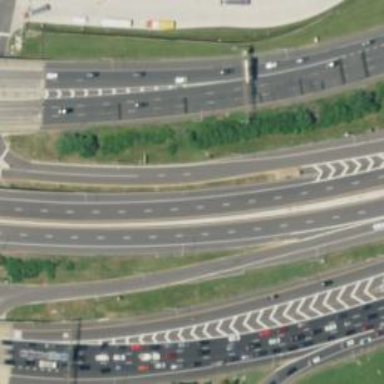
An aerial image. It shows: Asphalt motorway link.